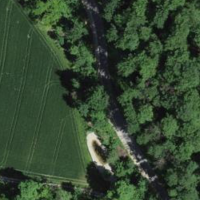
EUNIS habitat code: 44
Species observed at this site:
Allium ursinum